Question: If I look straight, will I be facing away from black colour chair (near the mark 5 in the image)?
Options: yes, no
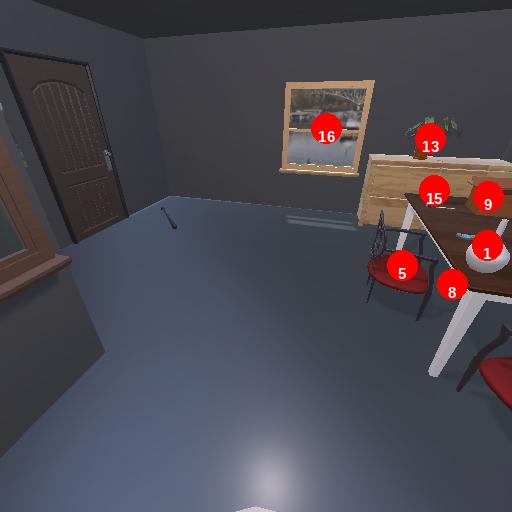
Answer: yes